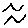
Label: bird